Question: Suppose I wanted to delete 70 from the tree using inorder Predecessor as the replacement key and then after that using inorder Successor as the replacement key.

What would be the difference between the two?
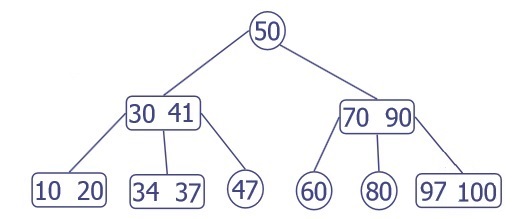
Answer:
This is deletion of 70 using inorder Predecessor

This is deletion of 70 using inorder Successor